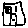
Label: house